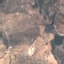
Land use / land cover: PermanentCrop